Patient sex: M
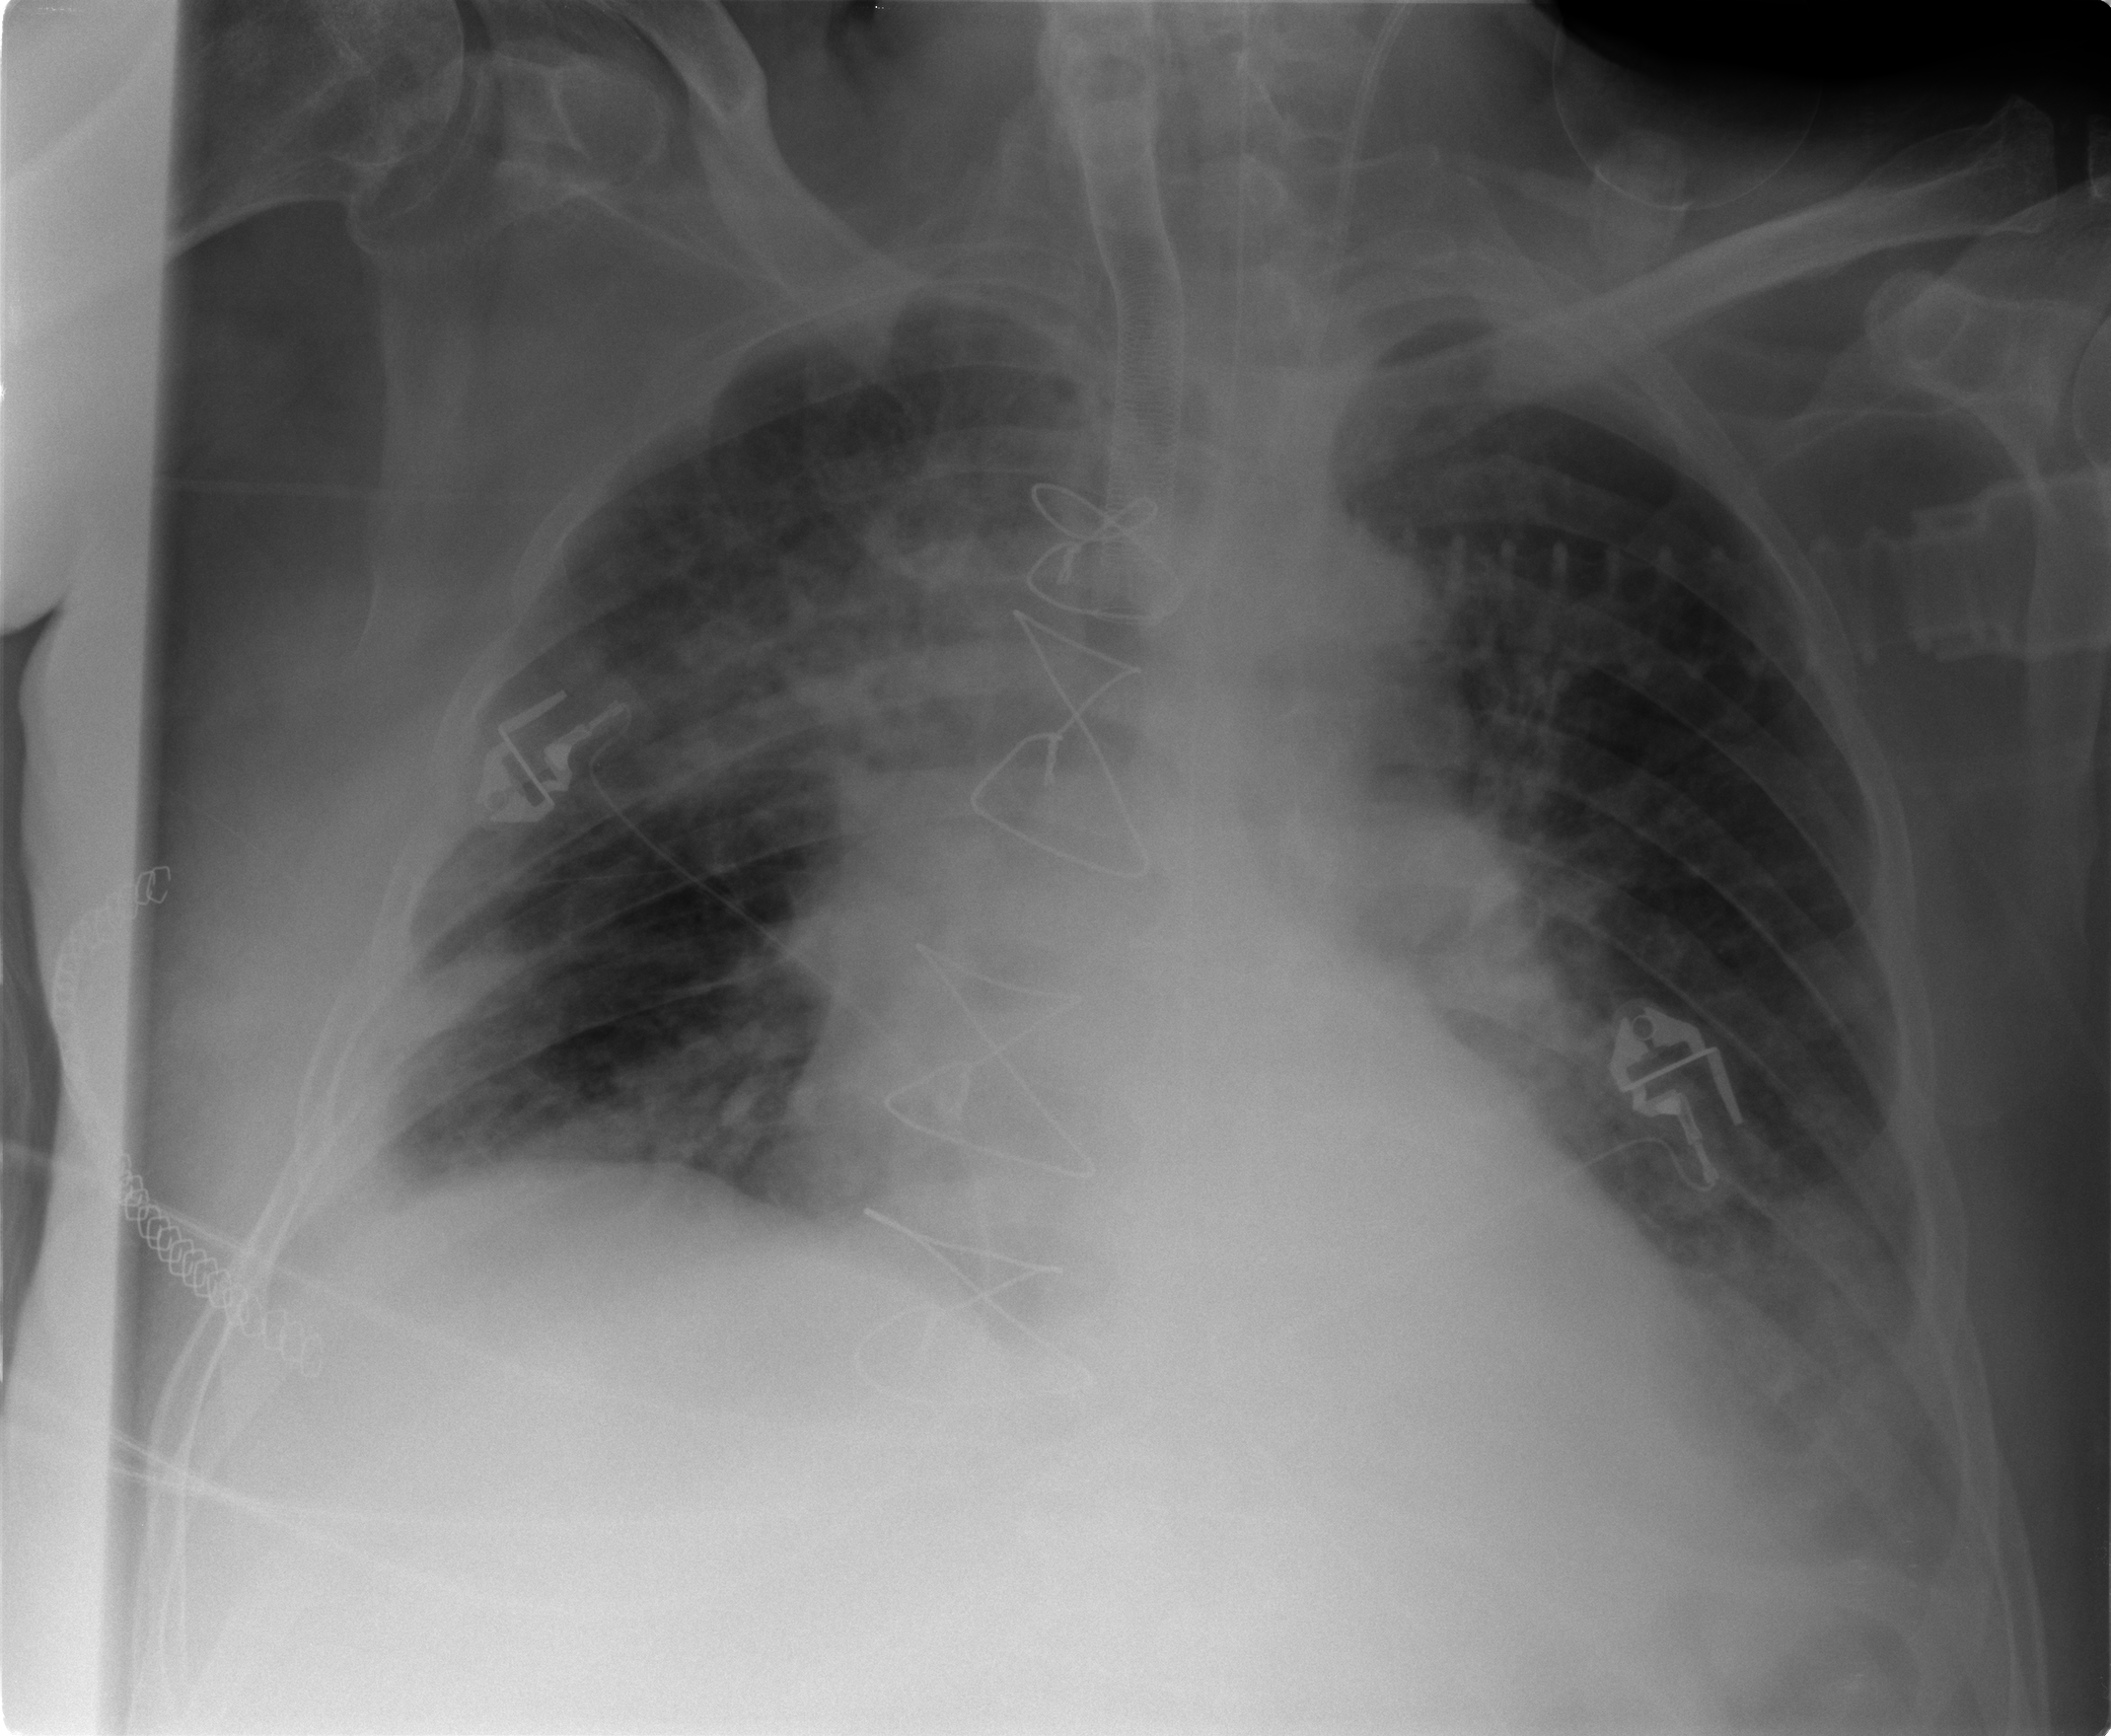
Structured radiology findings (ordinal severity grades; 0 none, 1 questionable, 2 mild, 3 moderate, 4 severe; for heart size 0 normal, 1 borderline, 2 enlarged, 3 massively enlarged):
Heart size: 2
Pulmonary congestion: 2
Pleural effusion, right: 1
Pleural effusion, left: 2
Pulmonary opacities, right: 3
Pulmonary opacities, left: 2
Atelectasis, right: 2
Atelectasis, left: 2